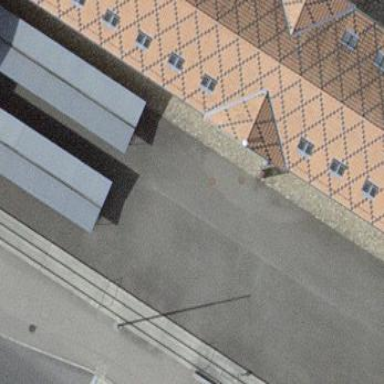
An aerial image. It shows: Bicycle parking area.